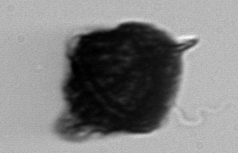
Label: Gonyaulax